【题型】解答题　【知识点】平面几何　【难度】medium
如图\textcircled{1}，在 $\mathrm{Rt}\triangle ABC$ 中，$AC = BC$，$\angle ACB = 90^\circ$，点 $D$ 为 $BC$ 边上的一点，连接 AD ，过点 $C$ 作 $CE \perp AD$ 于点 $F$，交 $AB$ 于点 $E$，连接 $DE$。

(1) 若 $AE = 2BE$，求证：$AF = 2CF$；

(2) 如图\textcircled{2}，若 $AB = \sqrt{2}$，$DE \perp BC$，求 $\frac{BE}{AE}$ 的值。
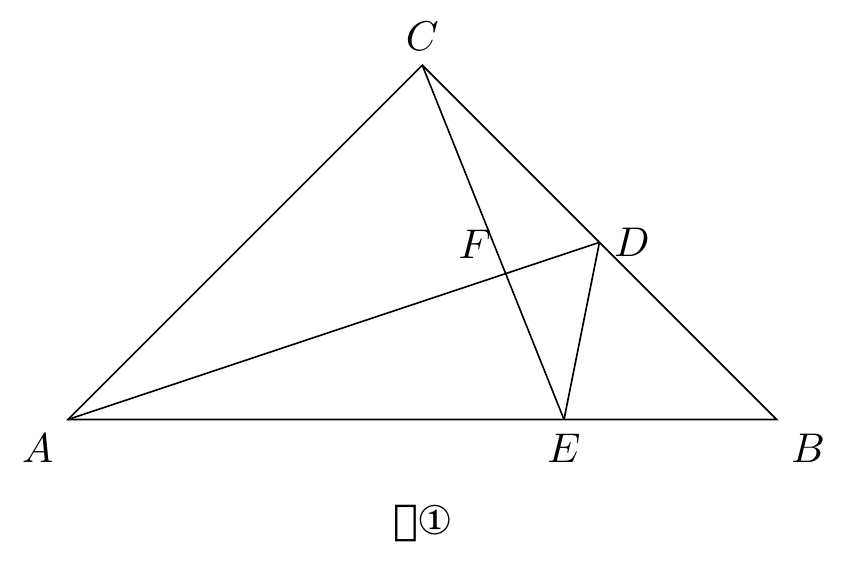
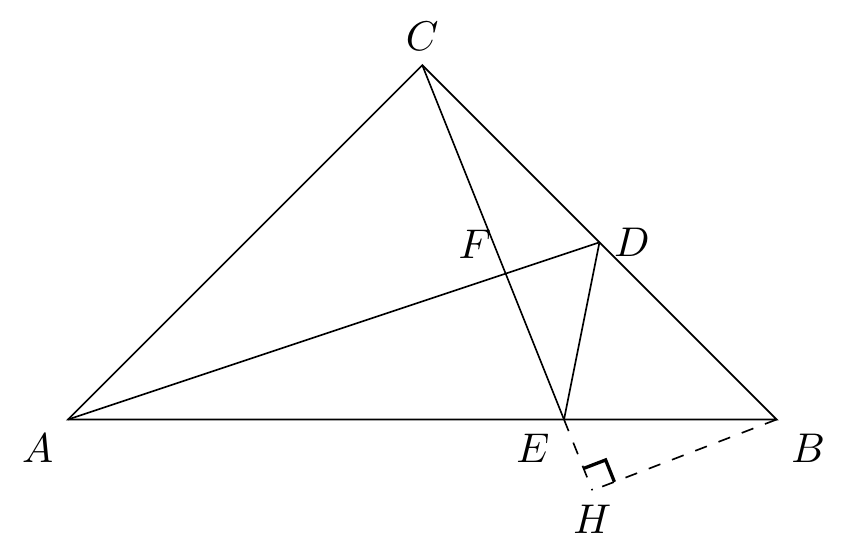
【解答】
(1) 证明：如图，过点 $B$ 作 $BH \perp CE$，交 $CE$ 的延长线于 $H$。

$\because AD \perp CE$，

$\therefore AF \parallel BH$，

$\therefore \triangle AFE \sim \triangle BHE$，

$\therefore \frac{AF}{BH} = \frac{AE}{BE}$。

$\because CE \perp AD$，

$\therefore \angle CFD = 90^\circ$。

$\because \angle ACB = 90^\circ$，$\angle ADC = \angle CDF$，

$\therefore \triangle ACD \sim \triangle CFD$，

$\therefore \angle CAF = \angle BCH$。

$\because \angle AFC = \angle CHB = 90^\circ$，$AC = BC$，

$\therefore \triangle AFC \cong \triangle CHB$（AAS），

$\therefore CF = BH$。

$\therefore AF = 2BH = 2CF$。

(2) 解：$\because DE \perp BC$，$\angle ACB = 90^\circ$，

$\therefore DE \parallel AC$，

$\therefore \angle ACE = \angle CED$。

由（1）可知 $\triangle ACD \sim \triangle CFD$，

$\therefore \angle CAF = \angle DCF$，

$\therefore \angle AFC = \angle CFD$，

$\therefore \triangle AFC \sim \triangle CFD$，

$\therefore \angle ACE = \angle CDA$，

$\therefore \angle CDA = \angle CED$。

$\because \angle ACD = \angle CDE = 90^\circ$，

$\therefore \triangle CAD \sim \triangle DCE$，

$\therefore \frac{AC}{CD} = \frac{CD}{DE}$。

$\because AB = BC$，$AB = \sqrt{2}$，

$\therefore \angle B = \angle CAB = 45^\circ$，$AC = BC = 1$。

设 $CD = x$，则 $BD = BC - CD = 1 - x$。

$\because DE \perp BC$，$\angle B = 45^\circ$，

$\therefore DE = BD = 1 - x$。

$\therefore \frac{1}{x} = \frac{x}{1 - x}$，

解得 $x_1 = \frac{-1 - \sqrt{5}}{2} < 0$（舍去），$x_2 = \frac{\sqrt{5} - 1}{2}$。

$\therefore \frac{BD}{CD} = \frac{DE}{CD} = \frac{CD}{AC} = \frac{\sqrt{5} - 1}{2}$。

又 $\because DE \parallel AC$，

$\therefore \frac{BE}{AE} = \frac{BD}{CD} = \frac{\sqrt{5} - 1}{2}$。
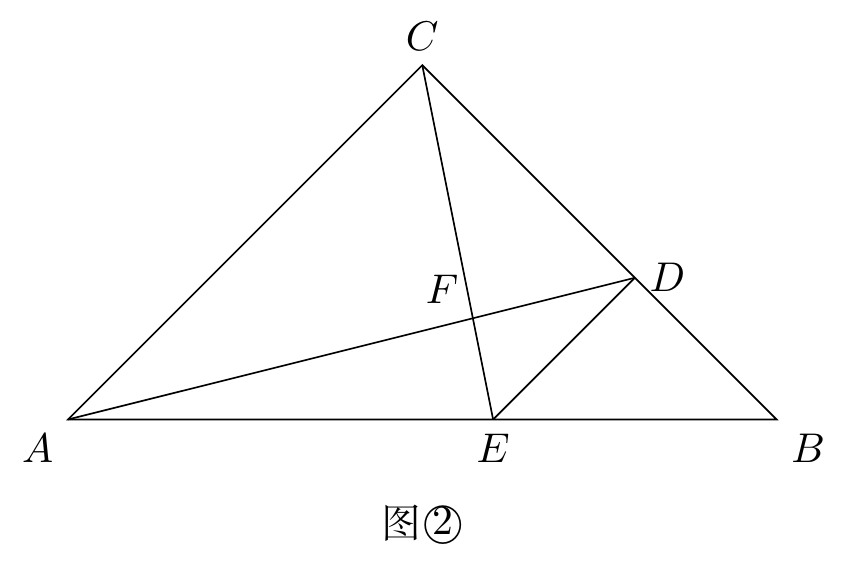